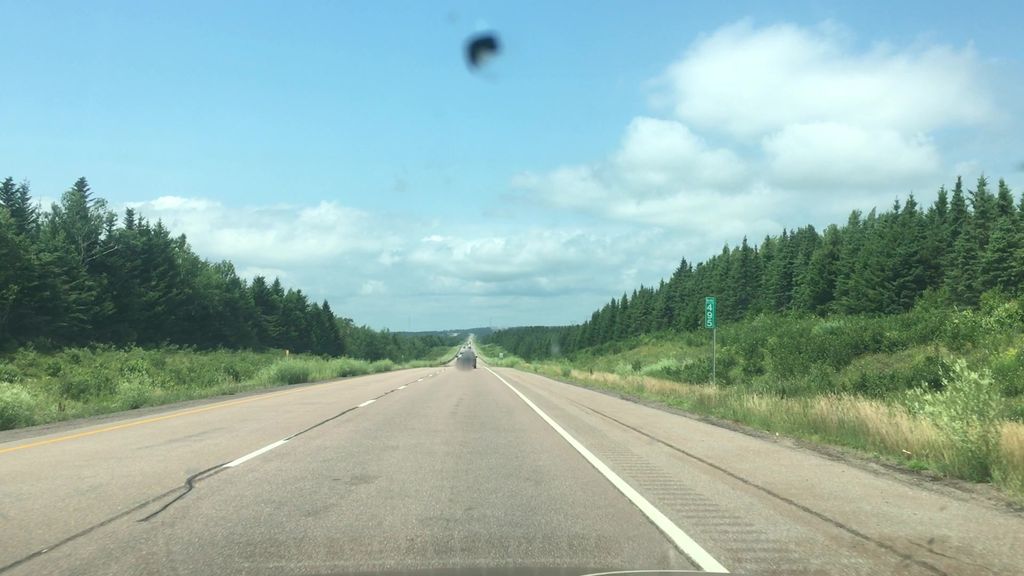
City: charlottetown